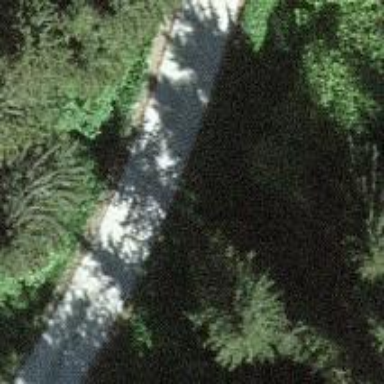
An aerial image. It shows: Unclassified road with compacted surface.